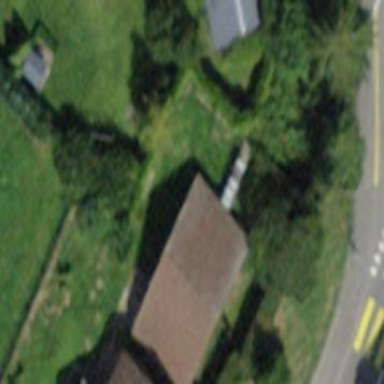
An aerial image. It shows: Rural barn.